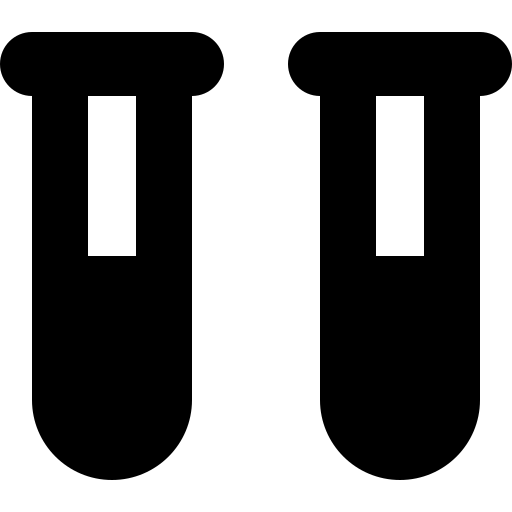
Tags: icon, FontAwesome, fa-icon, solid, vials